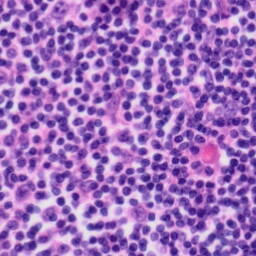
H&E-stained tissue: Tonsil